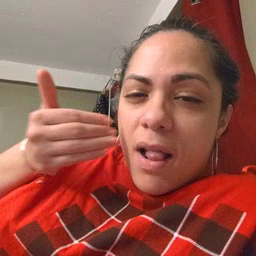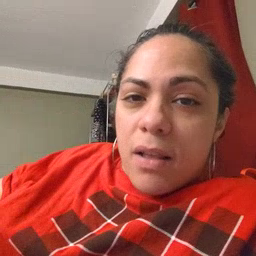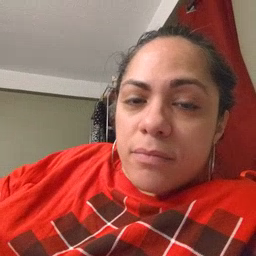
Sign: smile